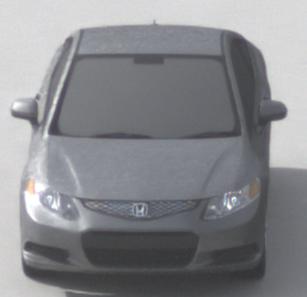
Make: Honda
Model: Civic Limousine 1.8
Detailed model: Civic (IX) Limousine
Model produced from: 2014/05
Model produced until: 2017/06
Doors: 4
Color: gray
Road condition: dry road
Daytime: morning or afternoon
Contrast: low contrast